Question: I'm creating database for a place which have meeting rooms for reserve & sell books. The schema is genericized to allow reuse of tables for multiple data sets.

The diagram is slightly incorrect; there are two 'selector' tables which actually have distinct names. The 'selector' table in the top right is actually called 'option_selector' and the bottom left is 'values_selector'. I fill the 'resource_type' table with '1, room'; '2, book' then 'resource_option' with '1, Name'; '2, size'; '3,Author'; '4,Publish Year' and fill the 'option_selector' table with the rows.
- '1, 1, 1'- '2, 1, 2'- '3, 2, 1'- '4, 2, 3'- '5, 2, 4'
I also fill the 'option_selector' and 'option_value' tables with some rows. Then I run this query
'''
SELECT r.id as 'book ID', v.value as 'Name'
FROM resources r
JOIN value_selector s ON r.id = s.resource_id
JOIN resourse_option_value v ON s.value_id = v.id
WHERE v.option_selector_id = 3
ORDER BY r.id
'''
The result
'''
book ID Name
5 Journey to the center of the Earth
6 Oliver Travels
7 C How To Program
8 Java How To Program
'''
And that's the right output.
The problem is I want add more data columns to be selectable with the book records, for example 'Author' & 'Publish Year' to make this output table look like
'''
book ID Name Author Publish Year
'''
I tried this
'''
SELECT r.id as 'book ID', v.value as 'Name', v2.value as 'Author', v3.value as 'Year'
FROM resourses r
JOIN value_selector s ON r.id = s.resourse_id
JOIN resourse_option_value v ON s.value_id = v.id
JOIN resourse_option_value v2 ON s.value_id = v2.id
JOIN resourse_option_value v3 ON s.value_id = v3.id
WHERE
v.option_selector_id = 3 AND
v2.option_selector_id = 4 AND
v3.option_selector_id = 5
ORDER BY r.id
'''
This gives an empty result
Database sql : <URL>
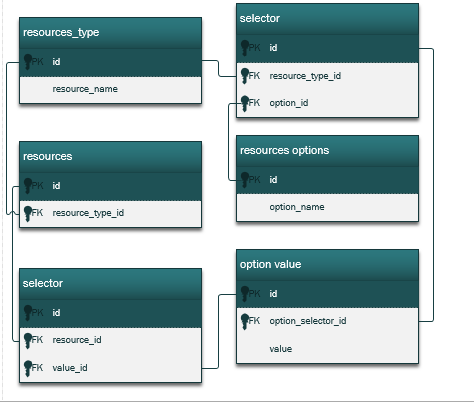
Answer: Your database structure is still not clear to me.
But just to give you an idea where to start you can try this one:
'''
SELECT
r.id as 'book ID',
MAX(IF(v.option_selector_id = 3,v.value, null)) as 'Name',
MAX(IF(v.option_selector_id = 4,v.value, null)) as 'Author',
MAX(IF(v.option_selector_id = 5,v.value, null)) as 'Publish year'
FROM resourses r
JOIN value_selector s
ON r.id = s.resourse_id
JOIN resourse_option_value v
ON s.value_id = v.id
GROUP BY r.id
ORDER BY r.id
'''
I feel that this query will not bring you expected result since it is value depended query and I have no idea what are correct values are. So if you provide more samples of your data we can figure out what is correct query in your case. Please provide samples for all tables and/or sqlfiddle would be perfect.
So if you need only books, just add 'WHERE r.type_id = 2'clause:
<URL>
'''
SELECT
r.id as 'book ID',
MAX(IF(v.option_selector_id = 3,v.value, null)) as 'Name',
MAX(IF(v.option_selector_id = 4,v.value, null)) as 'Author',
MAX(IF(v.option_selector_id = 5,v.value, null)) as 'Publish year'
FROM resourses r
JOIN value_selector s
ON r.id = s.resourse_id
JOIN resourse_option_value v
ON s.value_id = v.id
WHERE r.type_id = 2
GROUP BY r.id
ORDER BY r.id
'''
To get books in specific year you can:
<URL>
'''
SELECT
r.id as 'book ID',
MAX(IF(v.option_selector_id = 3,v.value, null)) as 'Name',
MAX(IF(v.option_selector_id = 4,v.value, null)) as 'Author',
MAX(IF(v.option_selector_id = 5,v.value, null)) as 'Publish year'
FROM resourses r
JOIN value_selector s
ON r.id = s.resourse_id
JOIN resourse_option_value v
ON s.value_id = v.id
WHERE r.type_id = 2
GROUP BY r.id
HAVING 'Publish year'=2014
ORDER BY r.id
'''